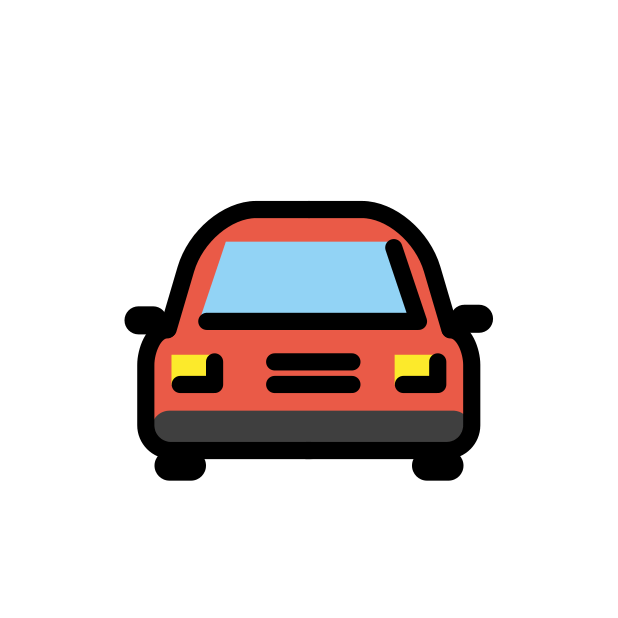
oncoming automobile